Interaction volume radius: 5 \u00c5
Interaction volume height: 10 \u00c5
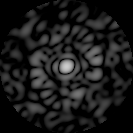
Disorder parameter: 0.8494